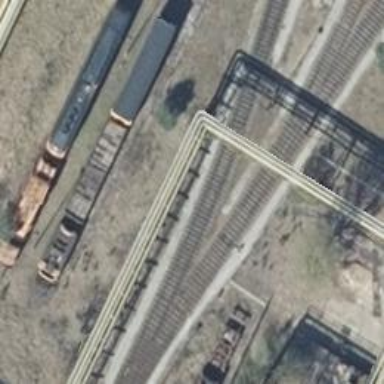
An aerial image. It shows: Railway switch.